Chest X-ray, PA view. Patient: 34 years old, sex M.
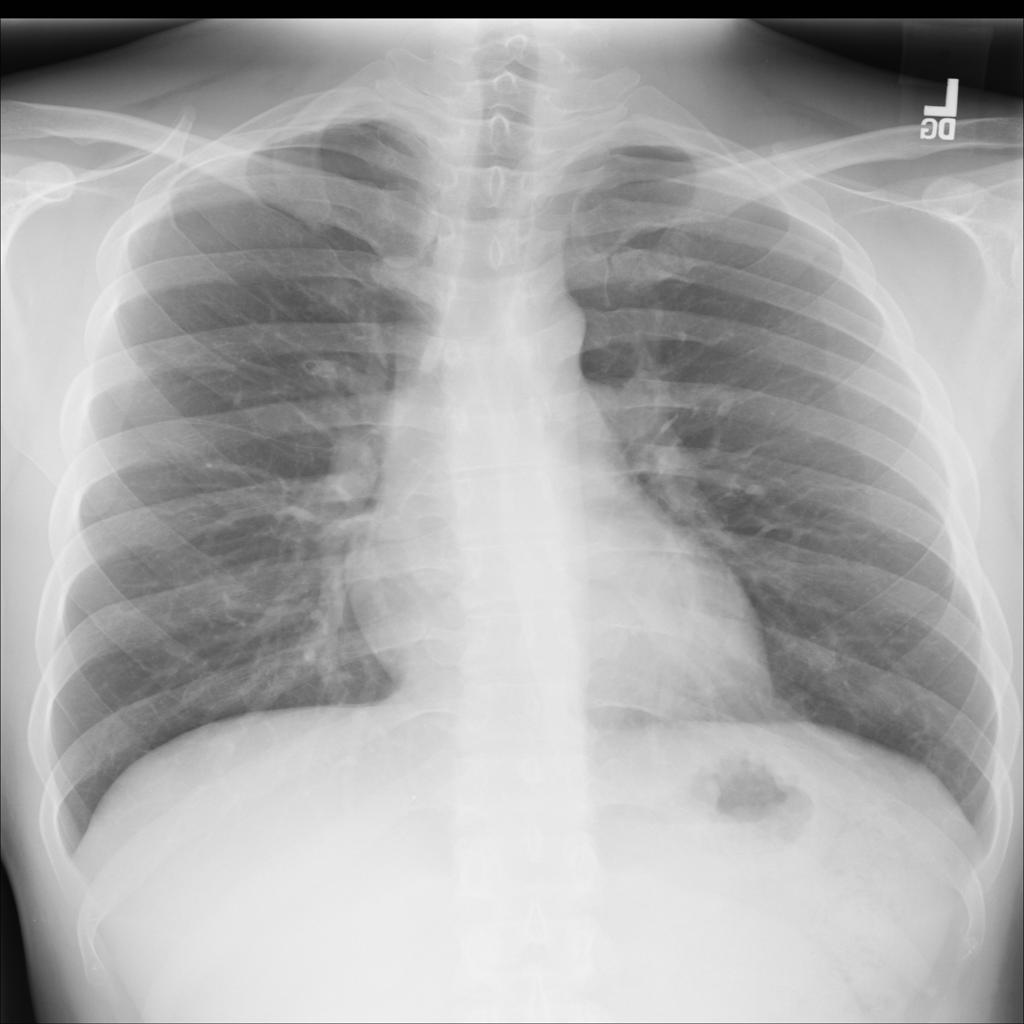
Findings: No Finding